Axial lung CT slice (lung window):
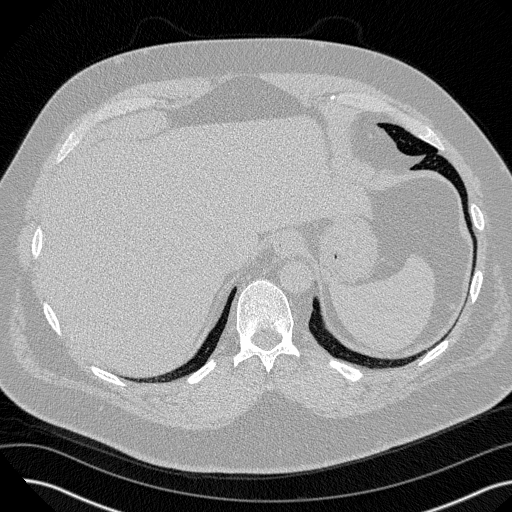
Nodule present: no